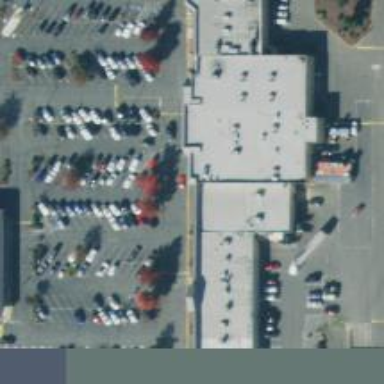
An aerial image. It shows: Supermarket.